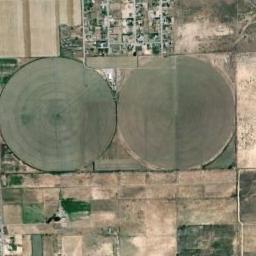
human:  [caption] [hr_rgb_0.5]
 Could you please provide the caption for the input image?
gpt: Two light green circular fields .

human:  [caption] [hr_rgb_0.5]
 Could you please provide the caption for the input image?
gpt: Two green circular farmlands are surrounded by some rectangular farmlands and a village beside .

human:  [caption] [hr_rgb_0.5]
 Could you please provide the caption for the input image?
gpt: The circular farmland in the upper left corner is the largest .

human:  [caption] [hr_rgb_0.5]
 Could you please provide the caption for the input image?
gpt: There are two light green circle farmland .

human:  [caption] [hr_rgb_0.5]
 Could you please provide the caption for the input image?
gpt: There are two circular farmlands next to each other and beside some rectangle farmlands .